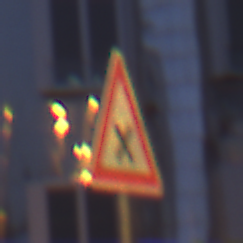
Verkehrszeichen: KreuzungOderEinmuendung
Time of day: Night
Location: Outdoor (Urban)
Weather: PartlyCloudy
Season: NotSpecified
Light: Artificial